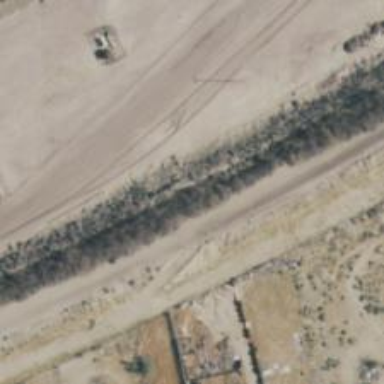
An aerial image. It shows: Abandoned railway.